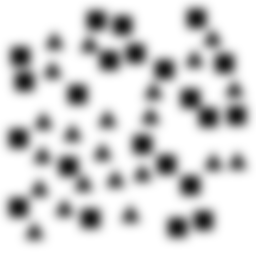
Squares: 22
Triangles: 22
Stars: 0
Total shapes: 44